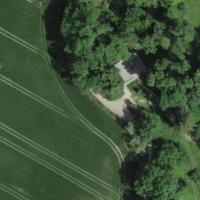
EUNIS habitat code: 52
Species observed at this site:
Hedera helix
Scilla bifolia
Garrulus glandarius
Primula vulgaris